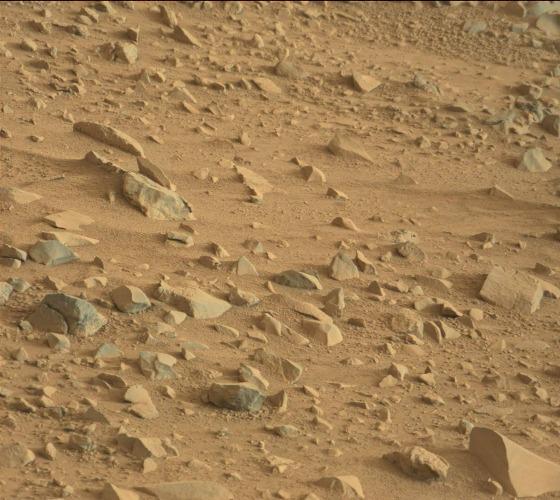
Terrain classes present: Bedrock, Gravel / Sand / Soil, Rock, Shadow